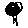
Label: tree